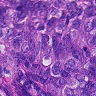
Metastatic tissue present: yes